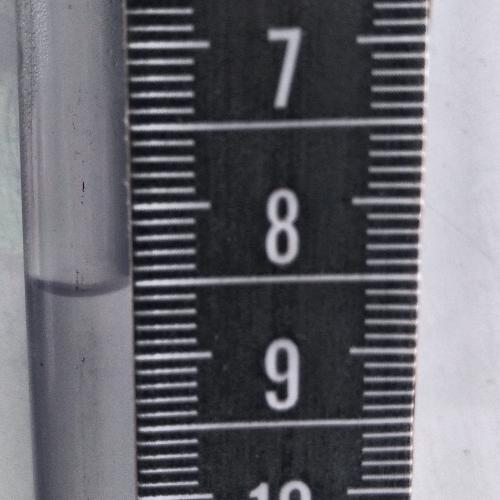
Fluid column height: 8.5 cm